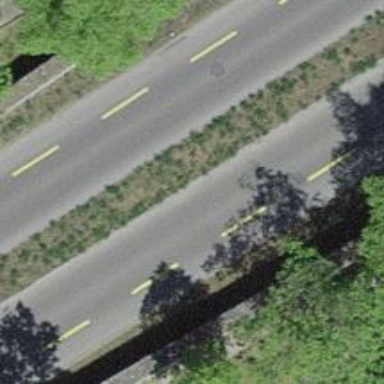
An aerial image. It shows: Tunnel footway.